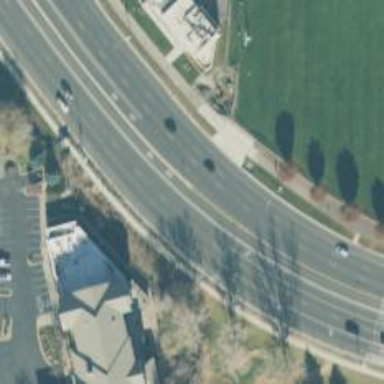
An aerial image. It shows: Busway road.